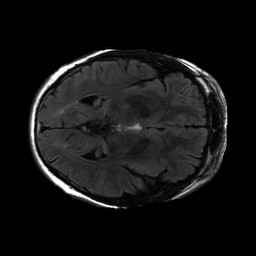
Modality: FLAIR
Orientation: axial
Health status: ill
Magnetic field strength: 3 T